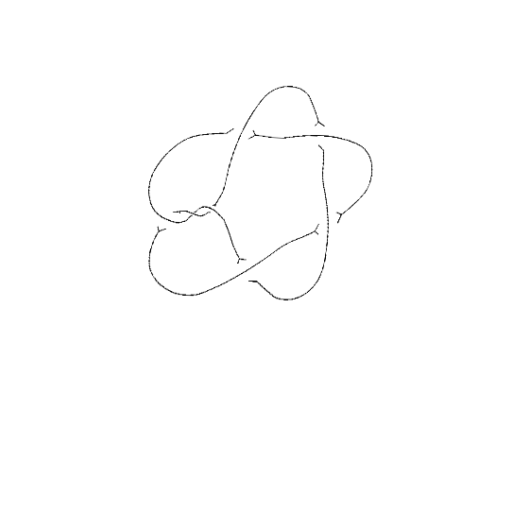
Crossing number: 7